Question: In matplotlib how to overlay the shapefile (available in folder) as attached below at the top right position outside the plot.
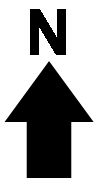
Answer: The code referenced by <URL>:
'''
import matplotlib.pyplot as plt
import Image
import numpy as np
im = Image.open('Jbc4j.jpg')
width = im.size[0]
height = im.size[1]
# We need a float array between 0-1, rather than
# a uint8 array between 0-255
im = np.array(im).astype(np.float) / 255
a = np.random.randint(0,100,100)
b = range(100)
fig = plt.figure(1,figsize=(5, 7), dpi=80, facecolor='w')
ax = fig.add_subplot(111)
ax.scatter(a,b)
fig.canvas.draw()
# With newer (1.0) versions of matplotlib, you can
# use the "zorder" kwarg to make the image overlay
# the plot, rather than hide behind it... (e.g. zorder=10)
fig.figimage(im, fig.bbox.xmax - width, fig.bbox.ymax - height, zorder=0)
# (Saving with the same dpi as the screen default to
# avoid displacing the logo image)
fig.savefig('temp.png', dpi=80)
plt.show()
'''
Produces the following result (imaged cropped to save space).

Changing the 'zorder=1' will place the image on top.

Other helpful references:
- <URL>